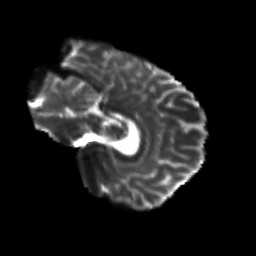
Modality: T2w
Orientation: sagittal
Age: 29
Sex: male
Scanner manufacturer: siemens
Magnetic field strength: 3 T
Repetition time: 3.5 s
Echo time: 0.113 s